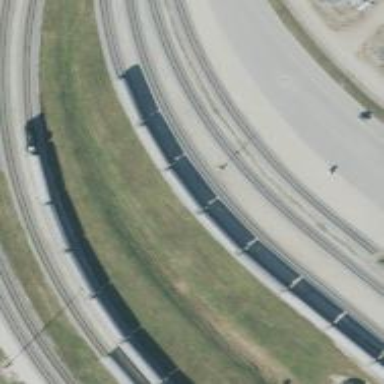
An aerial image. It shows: Railway yard in service.